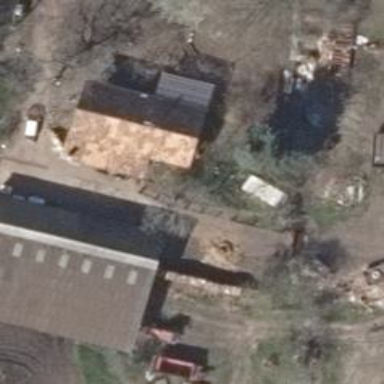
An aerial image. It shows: Detached building.